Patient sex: F
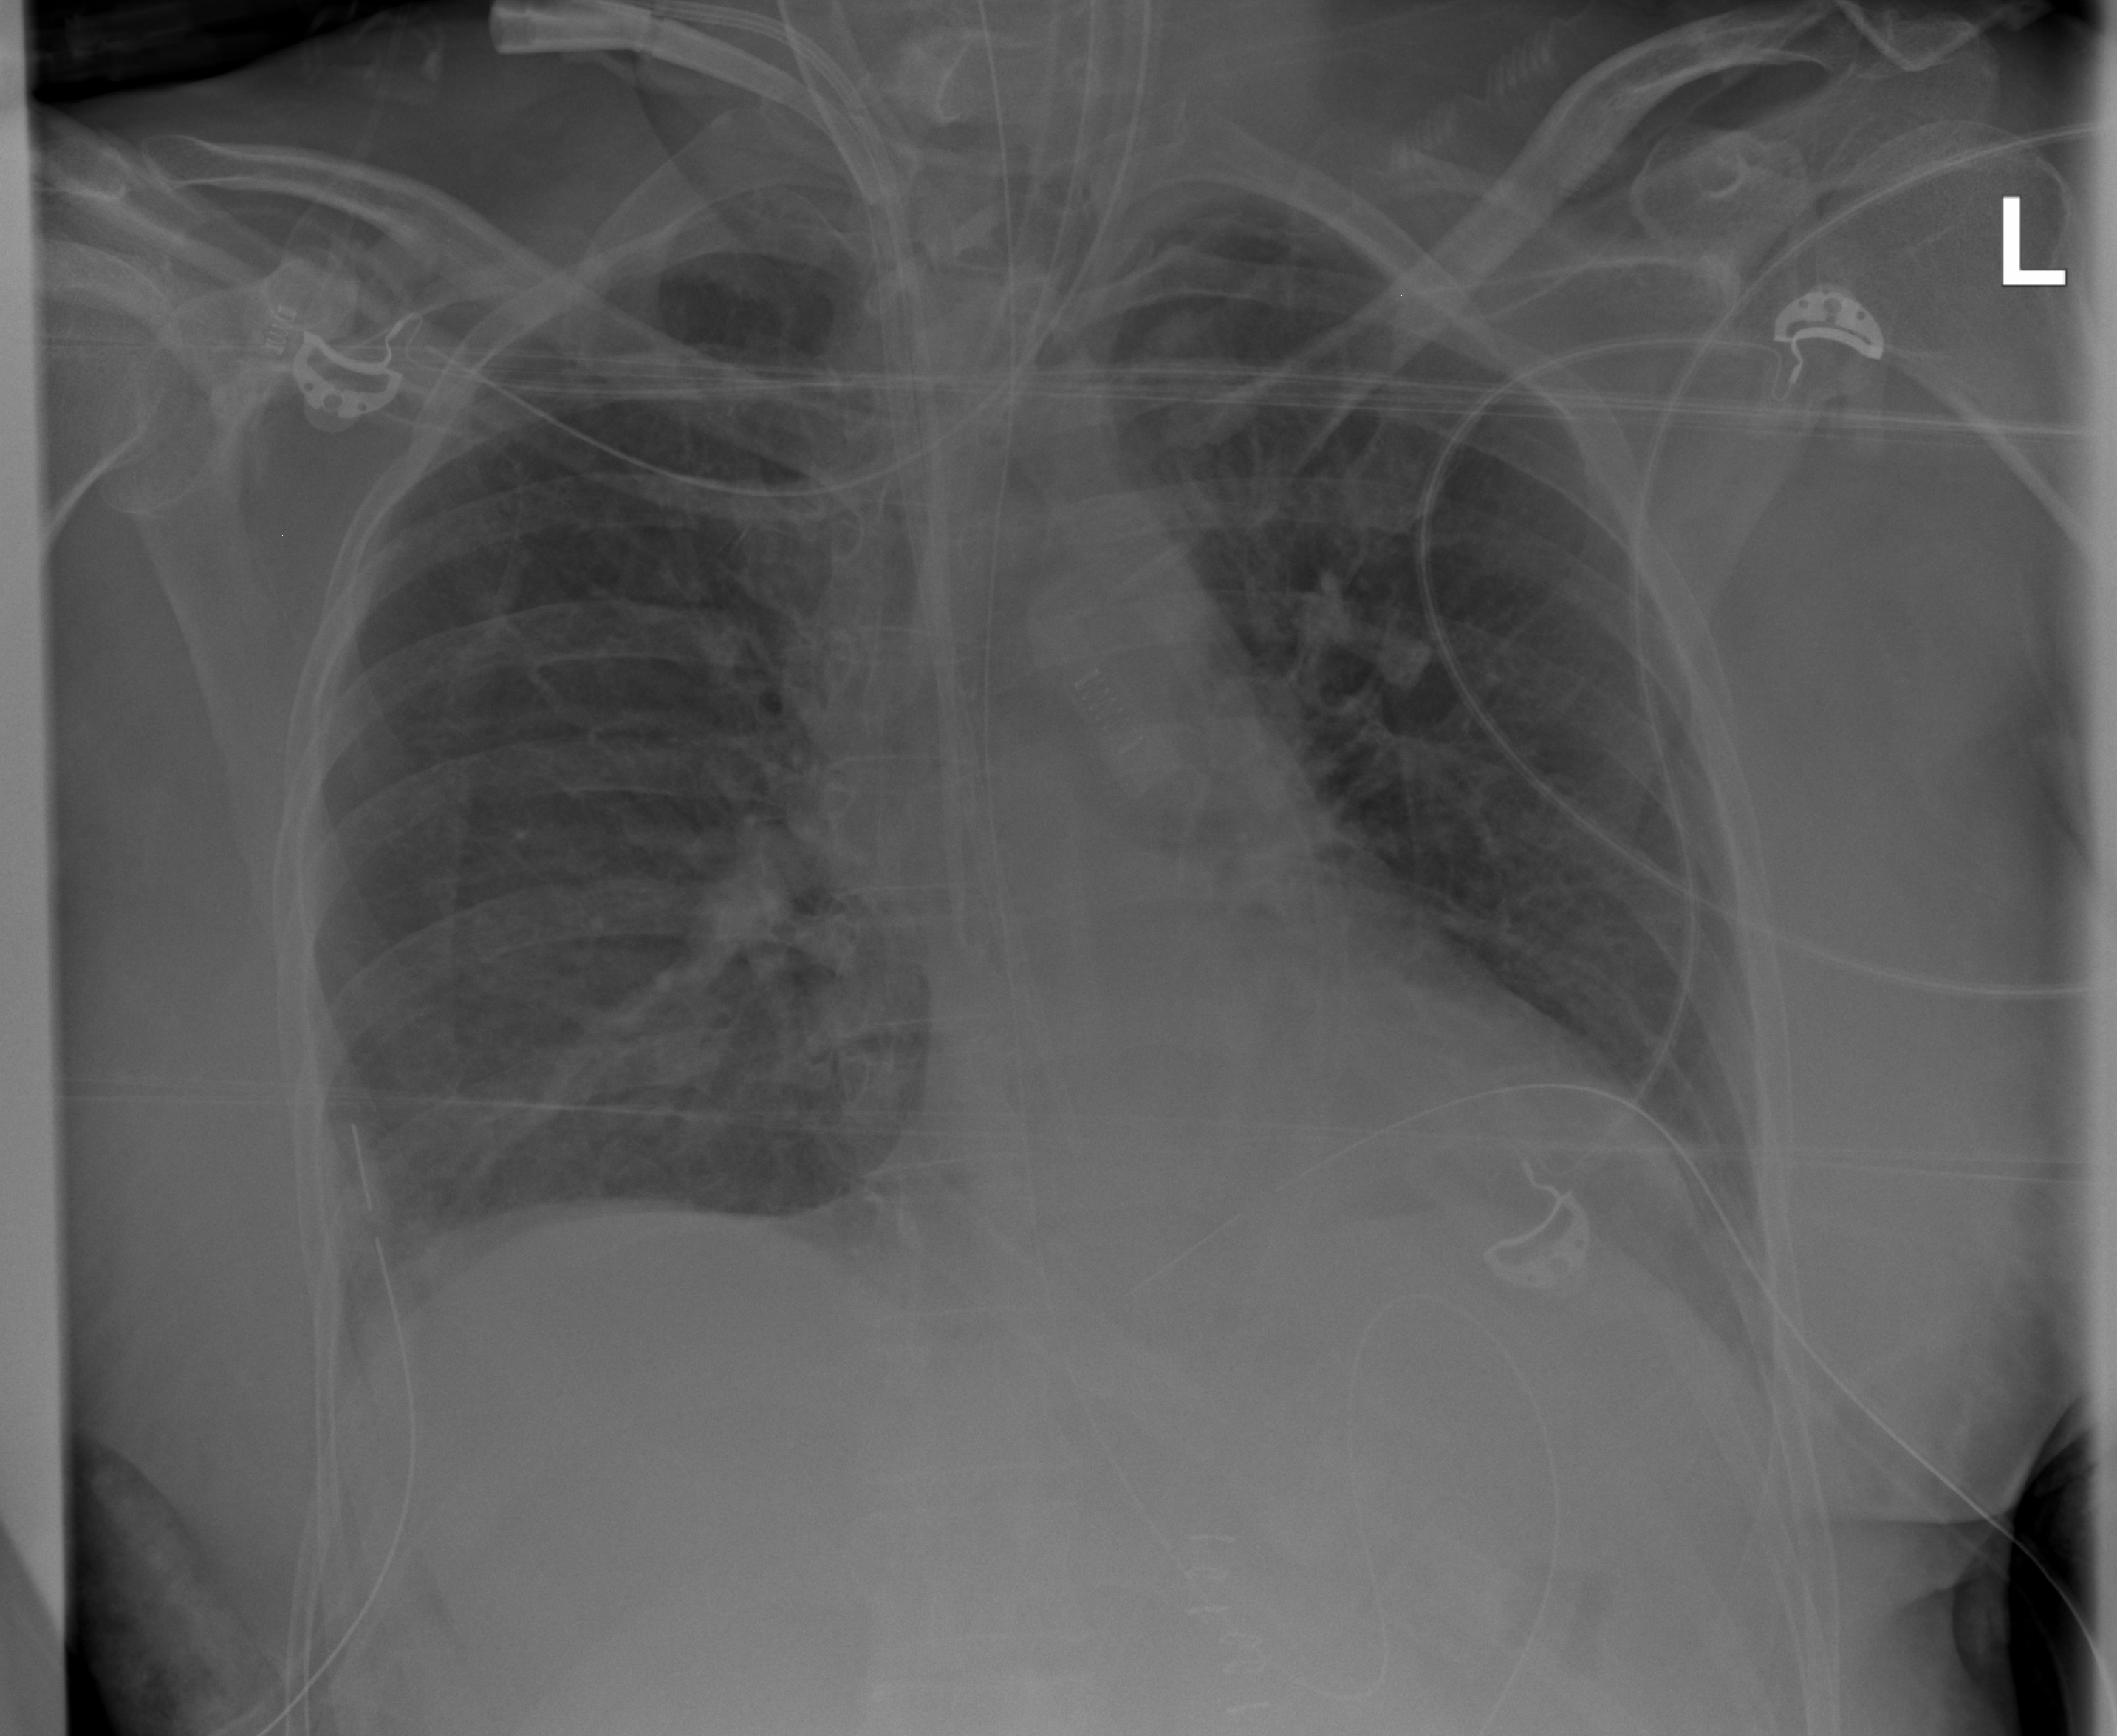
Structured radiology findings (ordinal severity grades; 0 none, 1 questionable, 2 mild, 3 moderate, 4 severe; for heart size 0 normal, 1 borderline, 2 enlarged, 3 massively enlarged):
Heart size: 1
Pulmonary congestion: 2
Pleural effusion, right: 0
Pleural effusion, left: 0
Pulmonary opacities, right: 0
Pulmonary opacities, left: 0
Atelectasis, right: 2
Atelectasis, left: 2